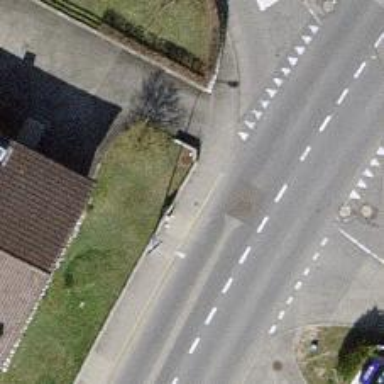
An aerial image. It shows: Sidewalk along the footway.